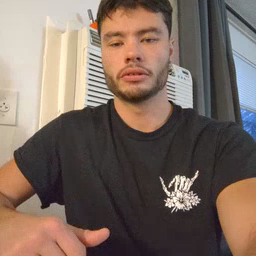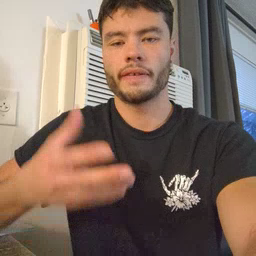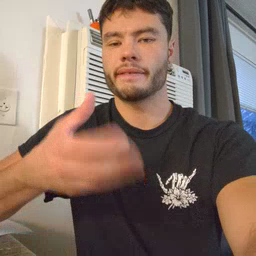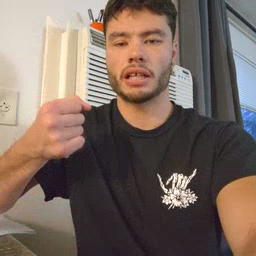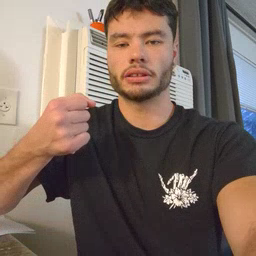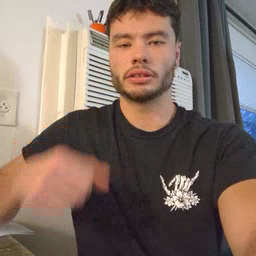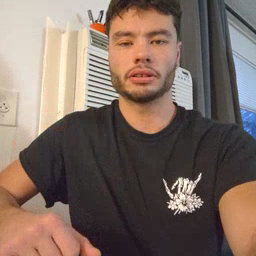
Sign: fast